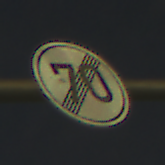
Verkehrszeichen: EndeGeschwindigkeit70
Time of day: Night
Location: Outdoor (Urban)
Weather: PartlyCloudy
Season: NotSpecified
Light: Artificial